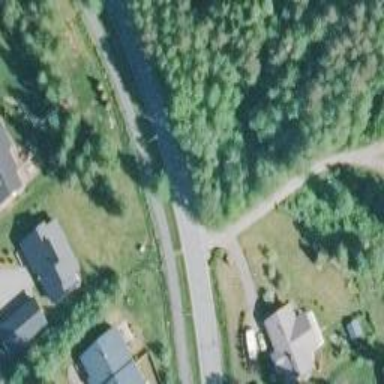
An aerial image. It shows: Asphalt cycleway.